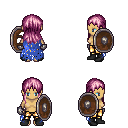
a pixel art fantasy rpg character, female body template, human, tanned skin, blue tattered cape, gold greaves, pink unkempt hairstyle, metal gloves, black shoes, shield, four views (front, back, left, right), 2x2 character sprite sheet, small pixel art, hard edges, no anti-aliasing